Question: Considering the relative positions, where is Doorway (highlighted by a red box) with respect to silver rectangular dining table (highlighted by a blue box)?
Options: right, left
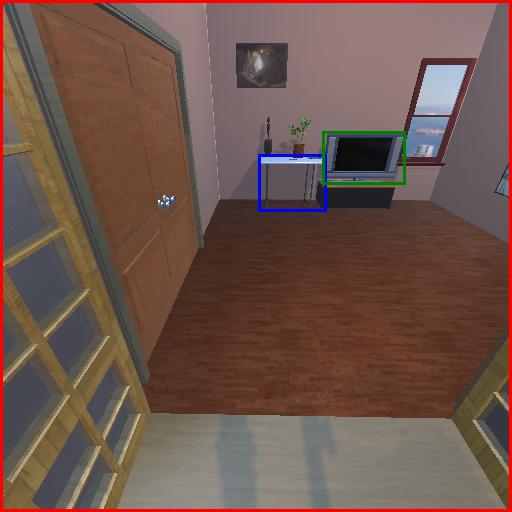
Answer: right